Question: I can't uncheck the properties under "'State'" in the 'Control' section for the NSTableView:

When I click on a checkbox, the sign disappears for 1 second and then it comes back.
Could you explain me why?
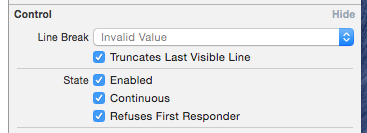
Answer: The solution is that I had no Columns in the table: Column = 0.
(I'm adding the columns programmatically).
Still this is a bug in Interface Builder user interface.